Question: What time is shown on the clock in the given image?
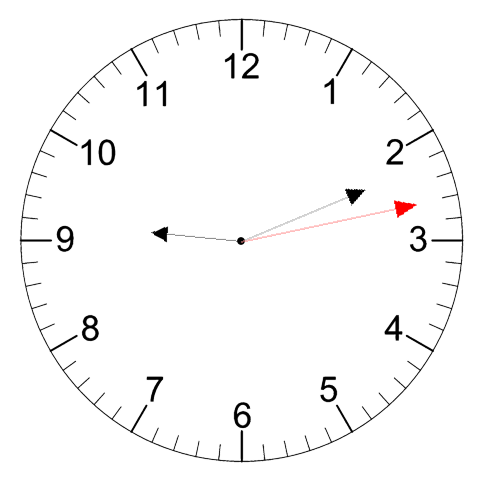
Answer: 09:11:13